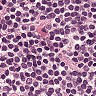
Metastatic tissue present: no